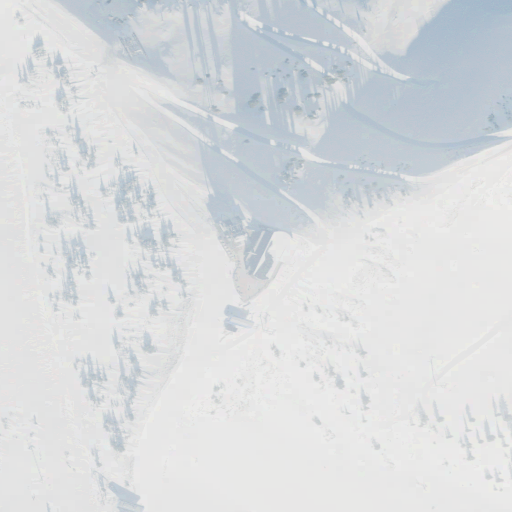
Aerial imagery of mountain in Utah named Hidden Peak containing shrub, grassland, deciduous forest, evergreen forest, barren land, medium intensity development, and open development